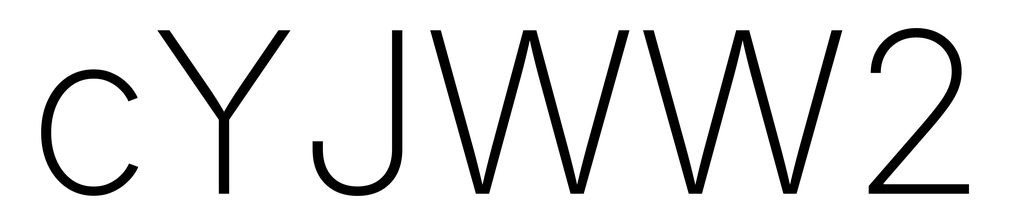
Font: Inter_ExtraLight